Question: I am a very beginner and I need someone to tell me, which way instant messengers GUI with bubbles are done. Is it just a ScrollView with TextViews with 9-patched backgrounds? And which way the new ones get created at the very bottom?
Or is there any library to implement all this?
How to make it on Android? Just point me to the technology.

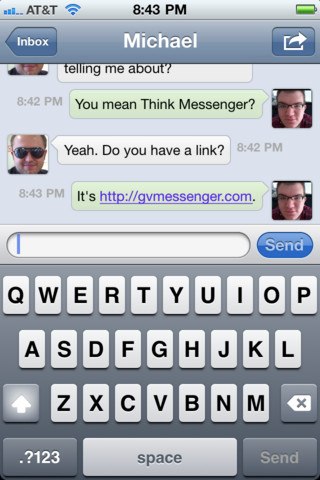
Answer: Regarding showing the all the chat messages you will use 'ListView'.
Each item will show single message from user.
You have to provide <URL>, one for the sender and other for receiver.
and regarding speech bubble you need to work <URL>.
Edit: I've written a blog post about <URL>